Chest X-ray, PA view. Patient: 37 years old, sex M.
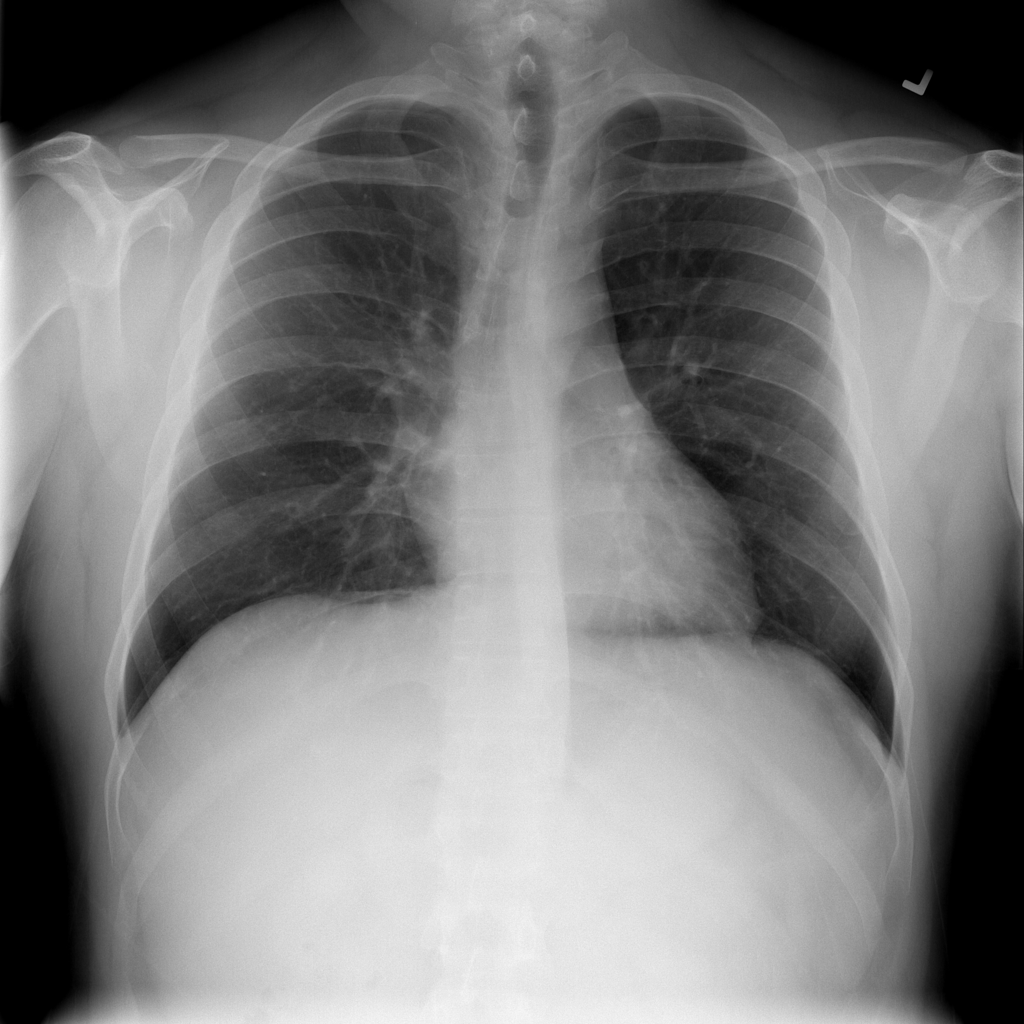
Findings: No Finding